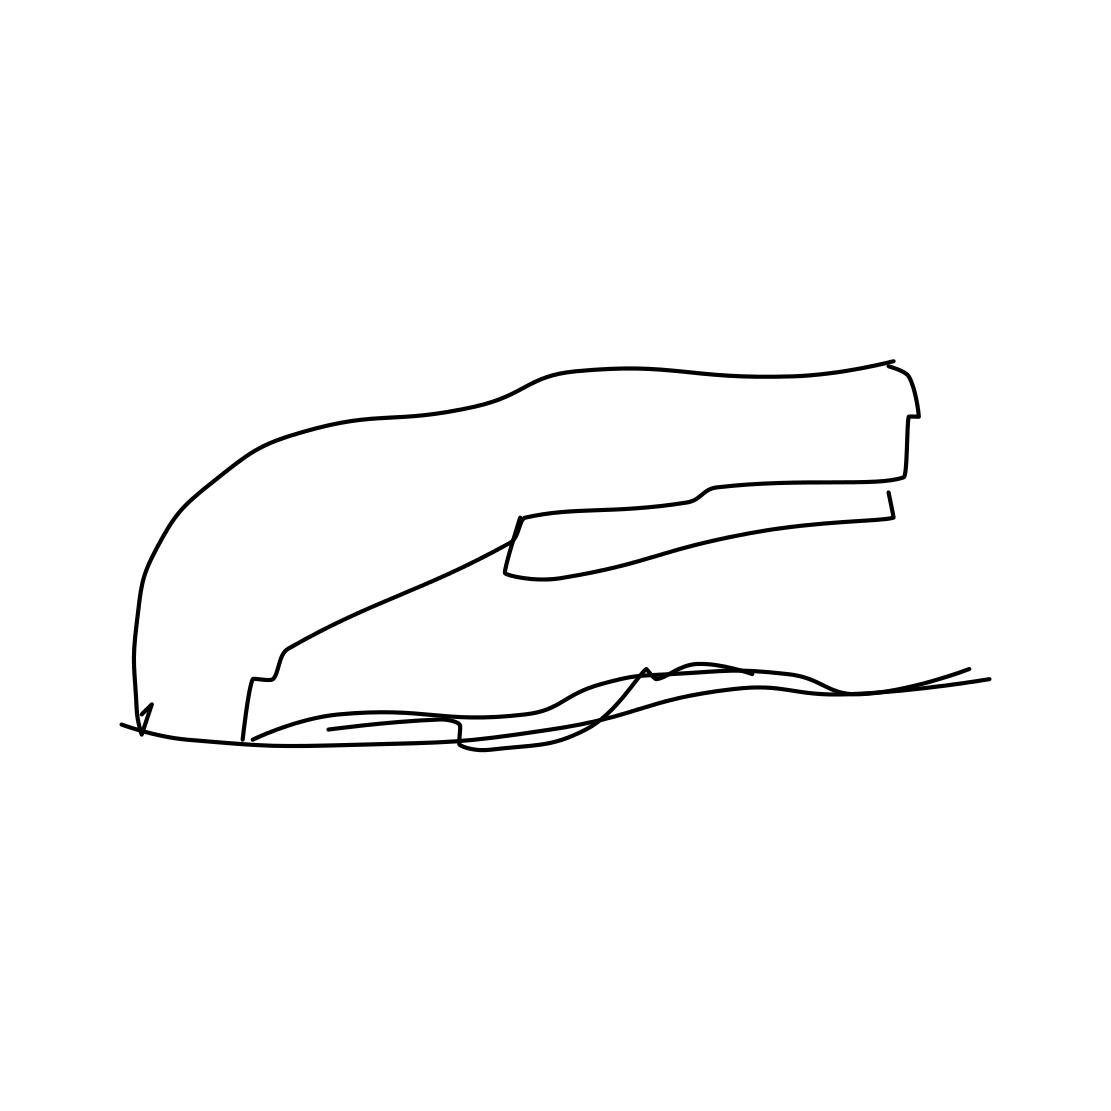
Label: stapler